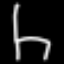
Label: chair